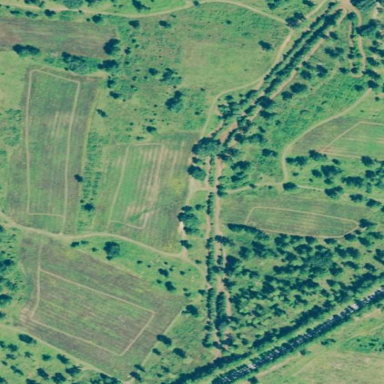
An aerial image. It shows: Orchard.